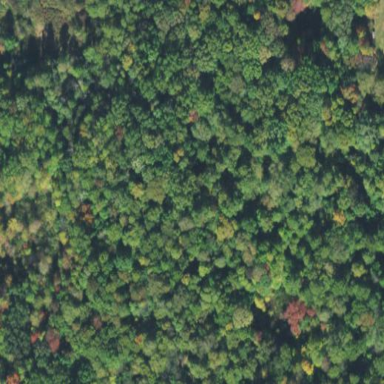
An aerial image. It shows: Serene woodland landscape.